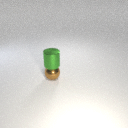
small brown metal sphere below small green metal cylinder